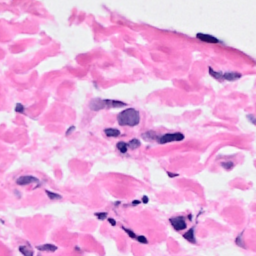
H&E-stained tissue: Breast